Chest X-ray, PA view. Patient: 70 years old, sex F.
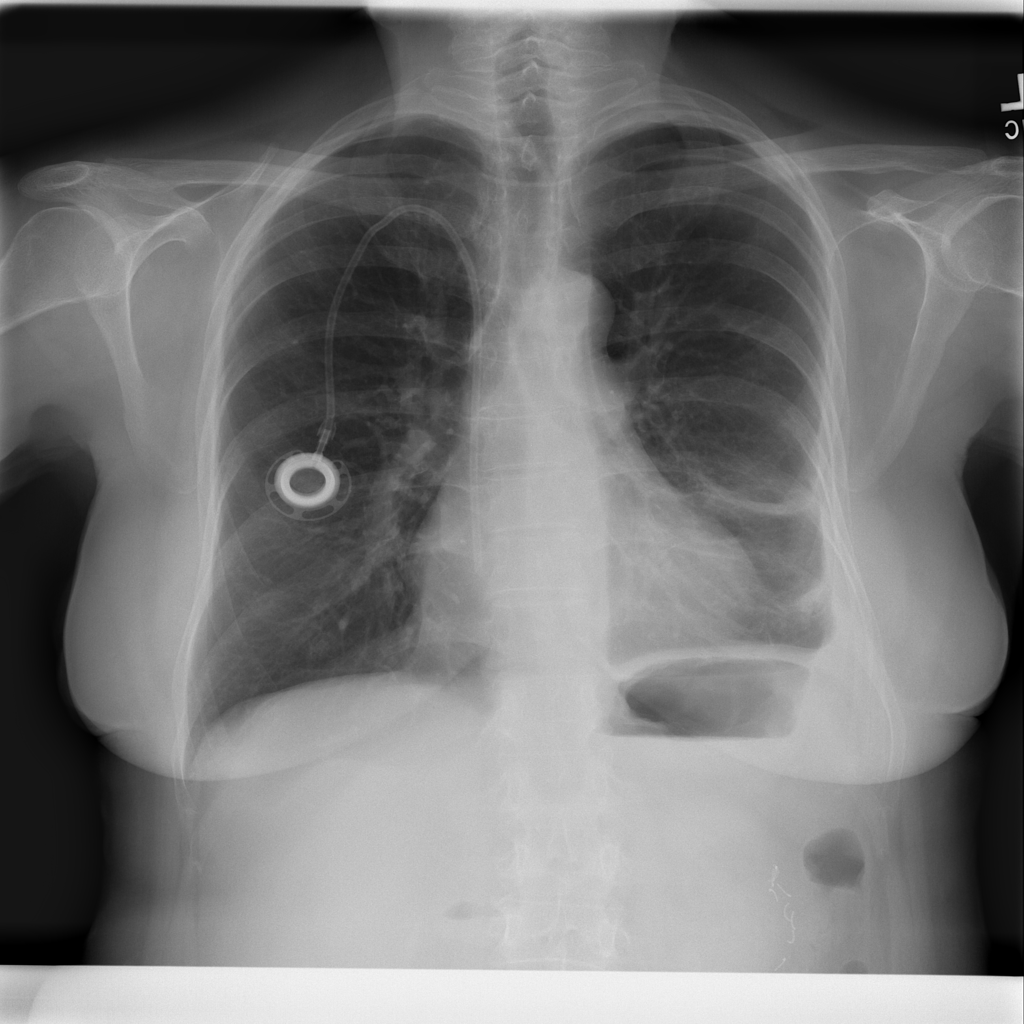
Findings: Pleural_Thickening